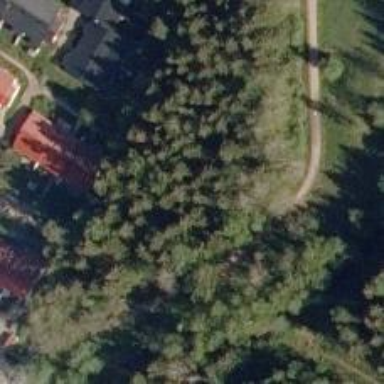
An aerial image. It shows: Path.